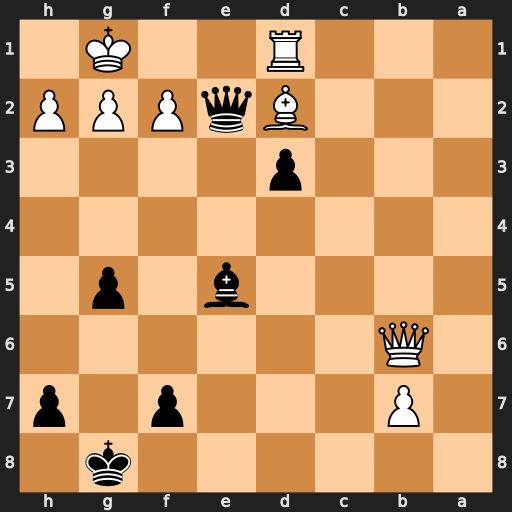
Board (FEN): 6k1/1P3p1p/1Q6/4b1p1/8/3p4/3BqPPP/3R2K1
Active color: b
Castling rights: -
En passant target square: -
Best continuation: Qxd1+ Be1 Qxe1#